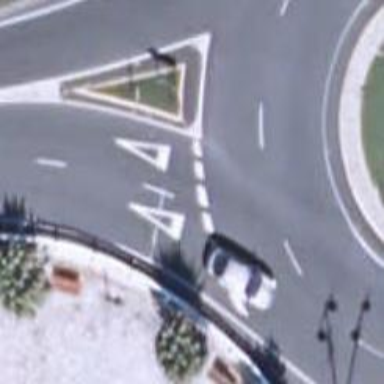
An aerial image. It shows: Road with "give way" sign.